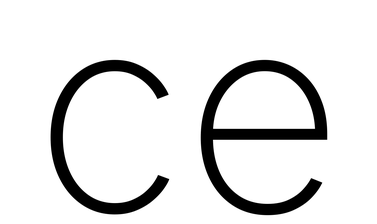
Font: Inter_ExtraLight